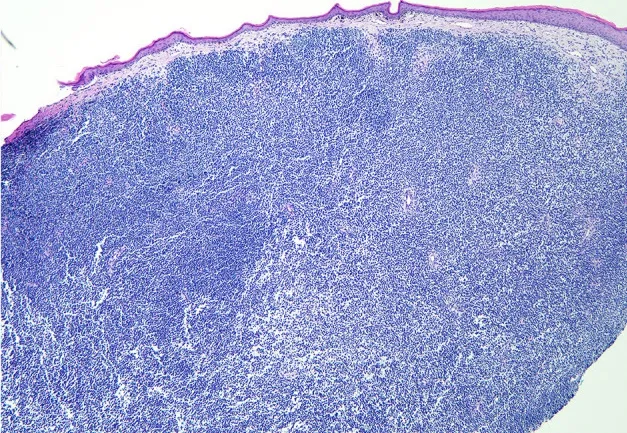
Microscopic pathology of a surgical specimen at 40 x magnification.
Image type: pathology (h&e)